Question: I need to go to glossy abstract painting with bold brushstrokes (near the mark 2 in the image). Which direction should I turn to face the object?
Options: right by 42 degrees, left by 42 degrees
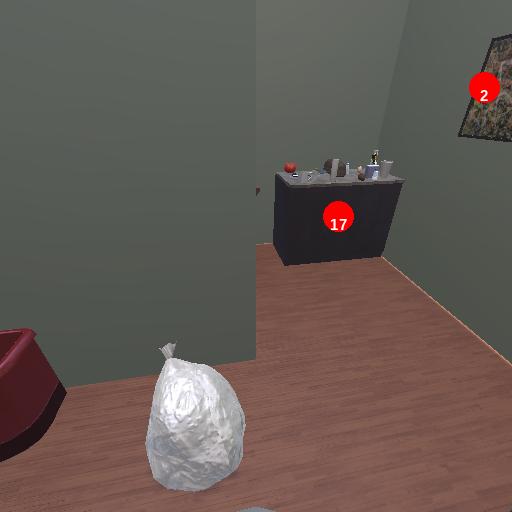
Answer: right by 42 degrees